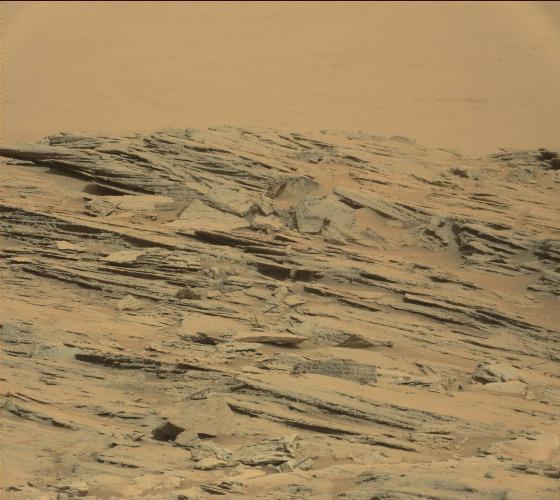
Terrain classes present: Bedrock, Gravel / Sand / Soil, Rock, Shadow